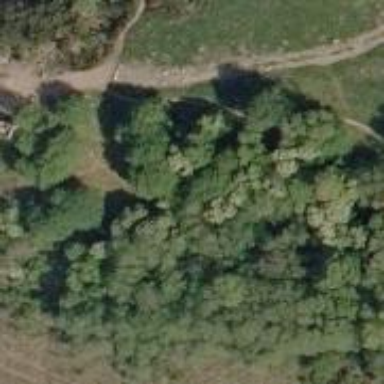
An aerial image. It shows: This image shows arboretum.